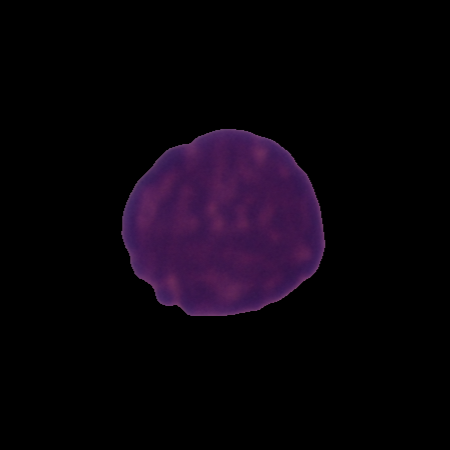
Label: healthy